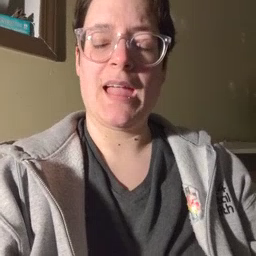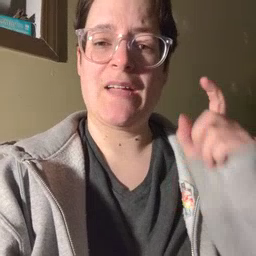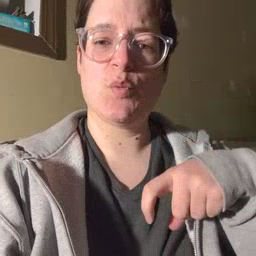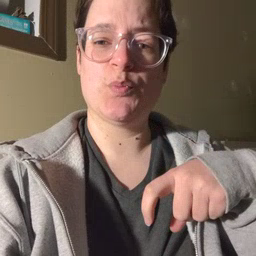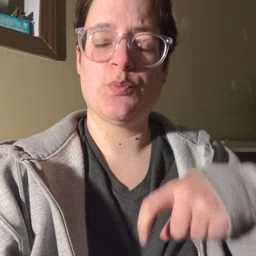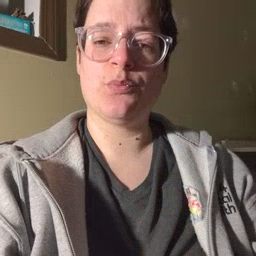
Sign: haveto